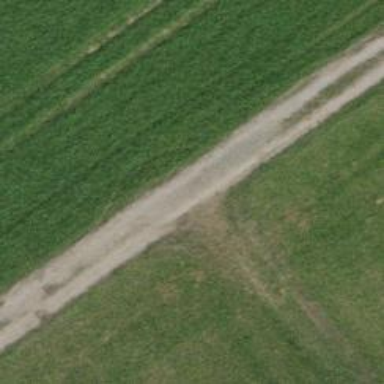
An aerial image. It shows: Agricultural track with grade3 grass surface suitable for agricultural vehicles.